You are looking at the raw vibration waveform of a rotating shaft. Determine the machine's mechanical condition. Answer with exactly one of: normal, misalignment, unbalance, looseness.
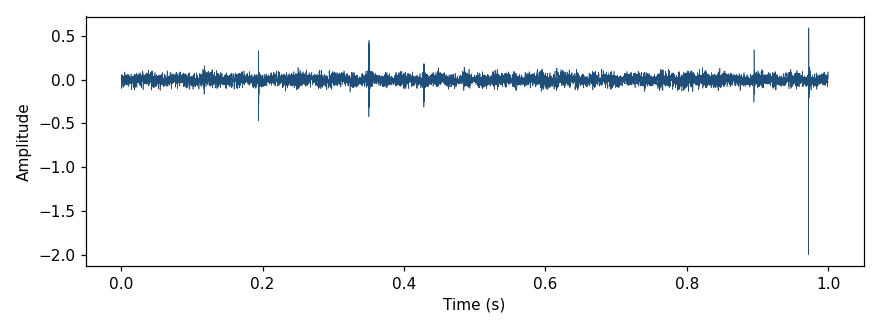
Answer: unbalance